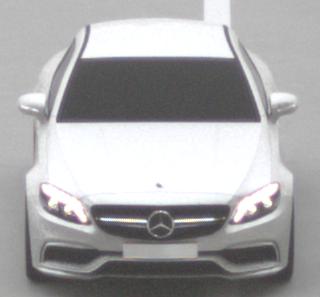
Make: Mercedes-Benz
Model: C 43 AMG
Detailed model: C-Class (205) AMG Limousine
Model produced from: 2016/10
Model produced until: 2018/04
Doors: 4
Color: white
Road condition: dry road
Daytime: morning or afternoon
Contrast: low contrast